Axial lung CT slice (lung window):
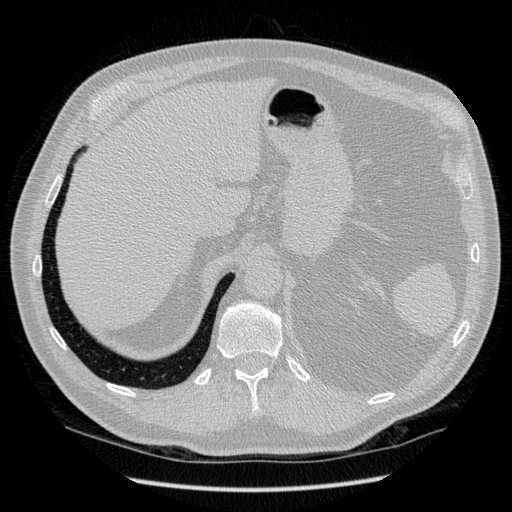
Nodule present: no